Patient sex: M
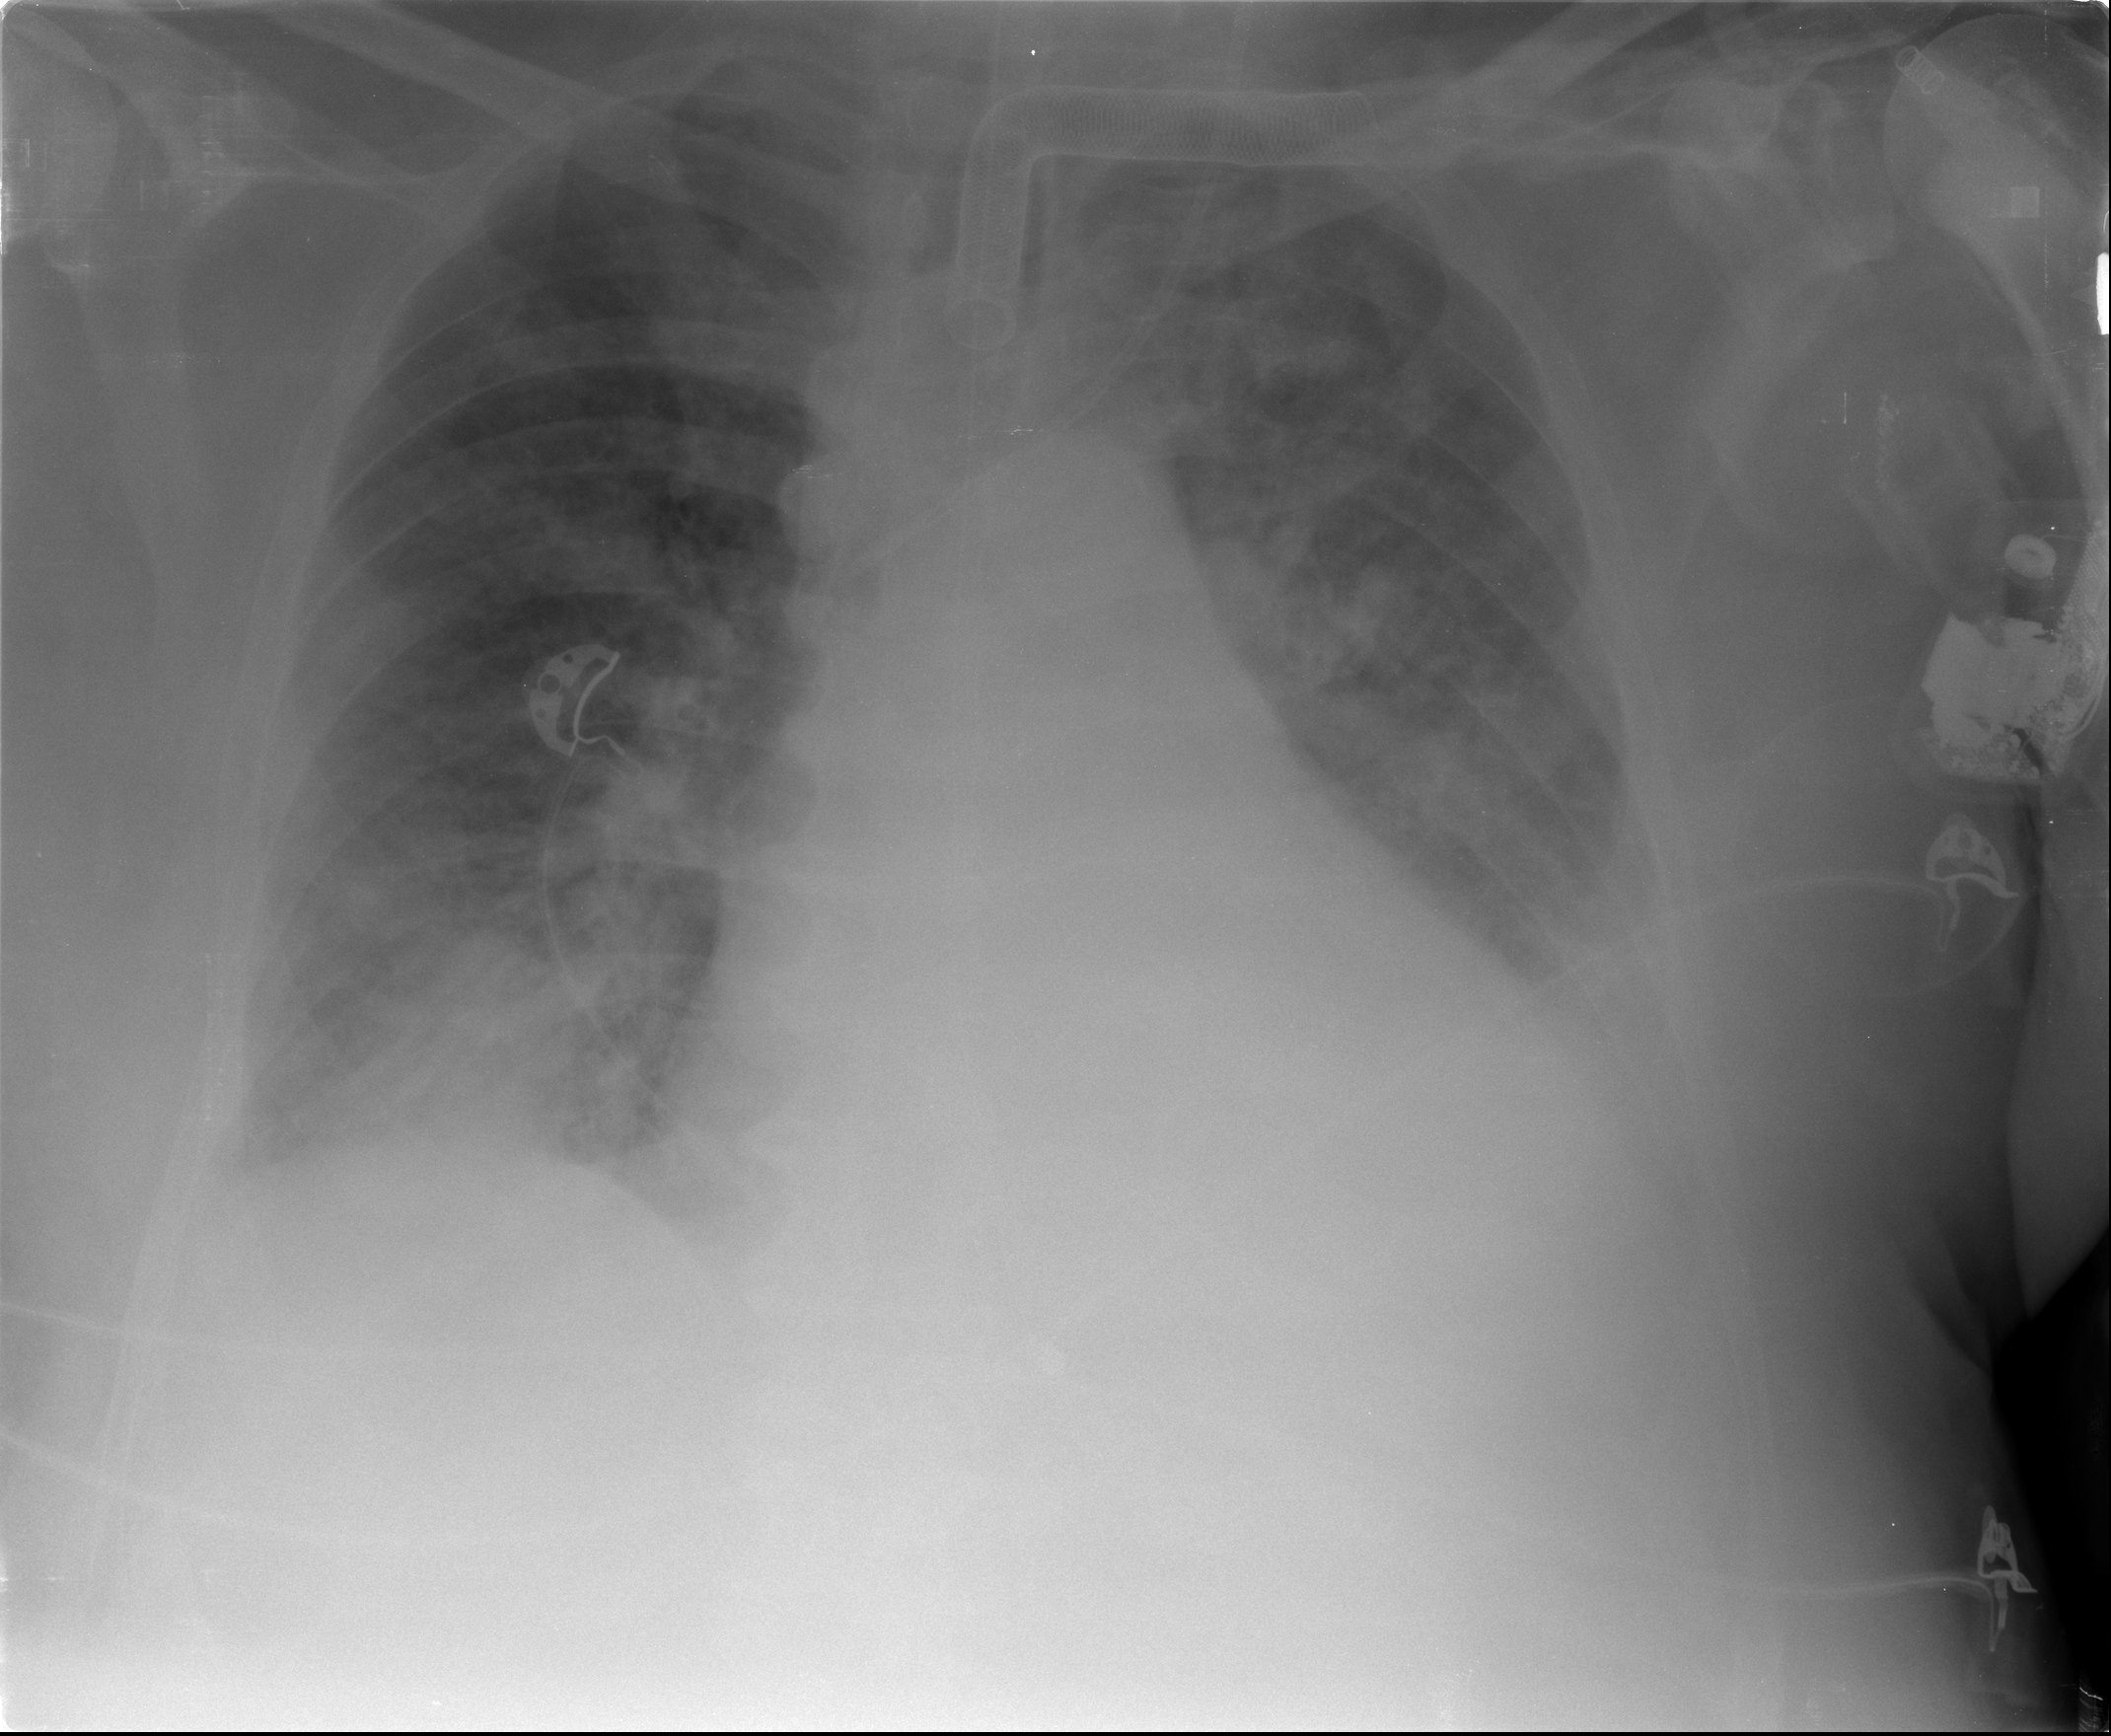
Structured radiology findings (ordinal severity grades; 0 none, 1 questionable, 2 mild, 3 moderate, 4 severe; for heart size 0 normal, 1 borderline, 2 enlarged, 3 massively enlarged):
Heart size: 2
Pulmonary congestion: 3
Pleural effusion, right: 2
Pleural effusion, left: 2
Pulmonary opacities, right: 3
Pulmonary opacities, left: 3
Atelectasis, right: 2
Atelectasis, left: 2